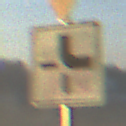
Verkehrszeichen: VerlaufVorfahrtsstrasse4
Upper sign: VorfahrtGewaehren
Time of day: SunriseSunset
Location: Outdoor (Nature)
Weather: Clear
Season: NotSpecified
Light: Natural